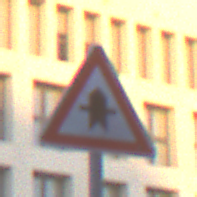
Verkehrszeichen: Vorfahrt
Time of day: SunriseSunset
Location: Outdoor (Urban)
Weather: Clear
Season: NotSpecified
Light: Natural